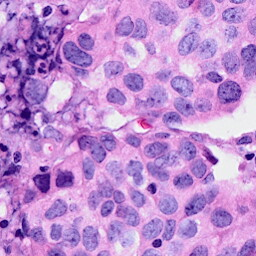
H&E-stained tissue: Breast